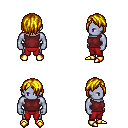
a pixel art fantasy rpg character, male body template, dark elf, purple skin, maroon sleeveless shirt, red pants, blonde bangs hairstyle, gold boots, four views (front, back, left, right), 2x2 character sprite sheet, small pixel art, hard edges, no anti-aliasing